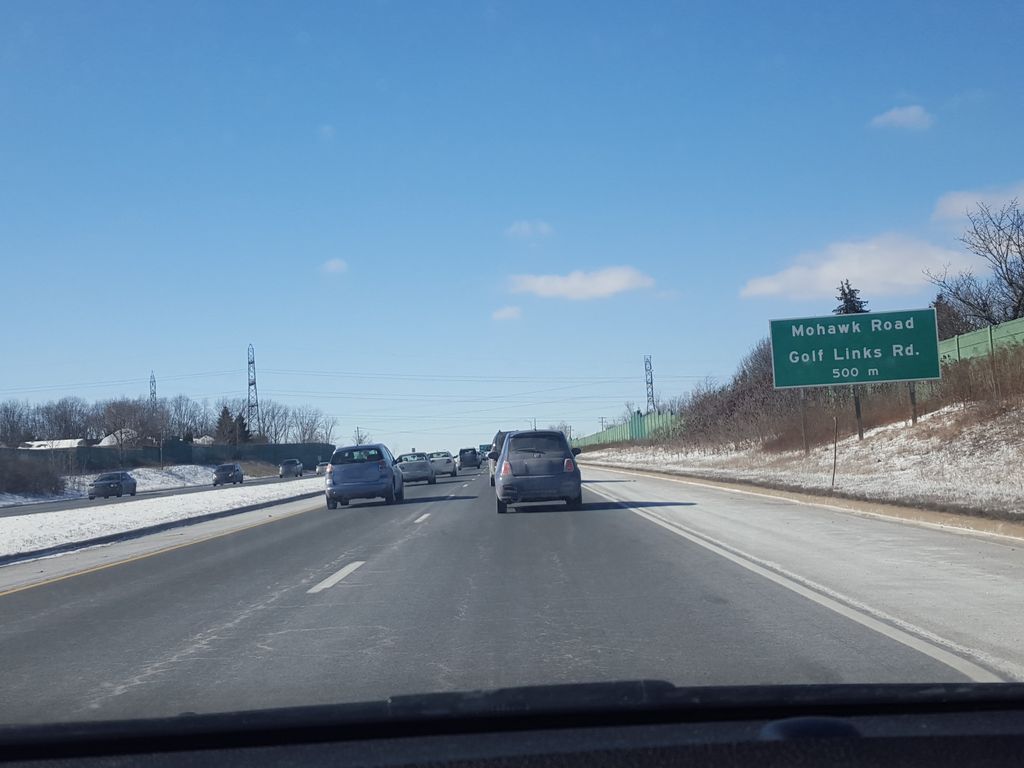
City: hamilton